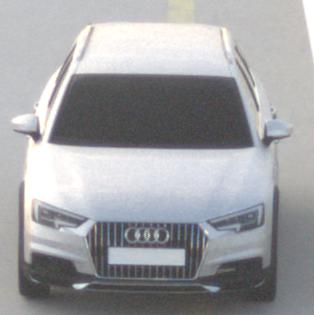
Make: Audi
Model: A4 Allroad 45 TFSI
Detailed model: A4 (B9) allroad
Model produced from: 2019/02
Model produced until: 2019/05
Doors: 5
Color: white
Road condition: dry road
Daytime: sunrise or sunset
Contrast: low contrast